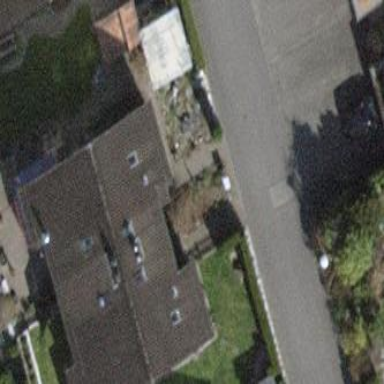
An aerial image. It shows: Simple and straightforward house.